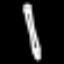
Label: pencil